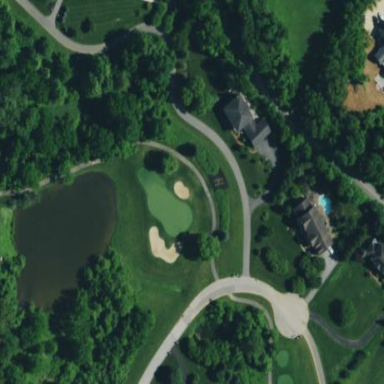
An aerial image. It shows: Rough grassy area used for golf.